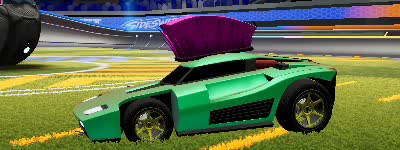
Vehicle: breakout